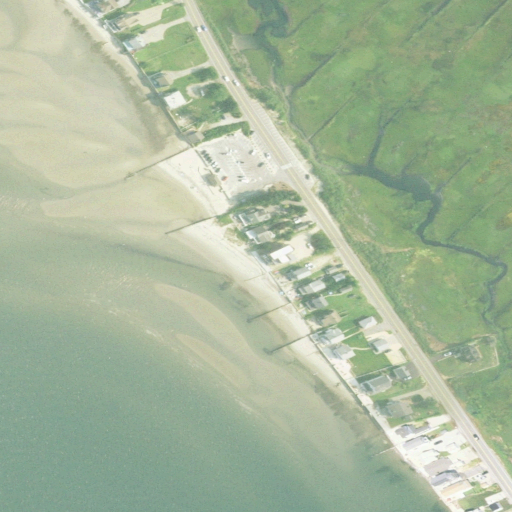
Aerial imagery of beach in Connecticut named Plum Bank Beach containing open water, herbaceous wetlands, high intensity development, medium intensity development, barren land, and low intensity development